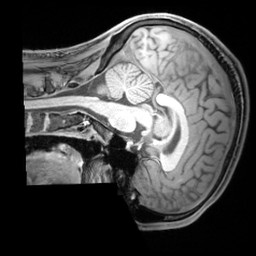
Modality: T1w
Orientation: sagittal
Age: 21
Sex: male
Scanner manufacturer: siemens
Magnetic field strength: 3 T
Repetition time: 1.97 s
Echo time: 0.00206 s